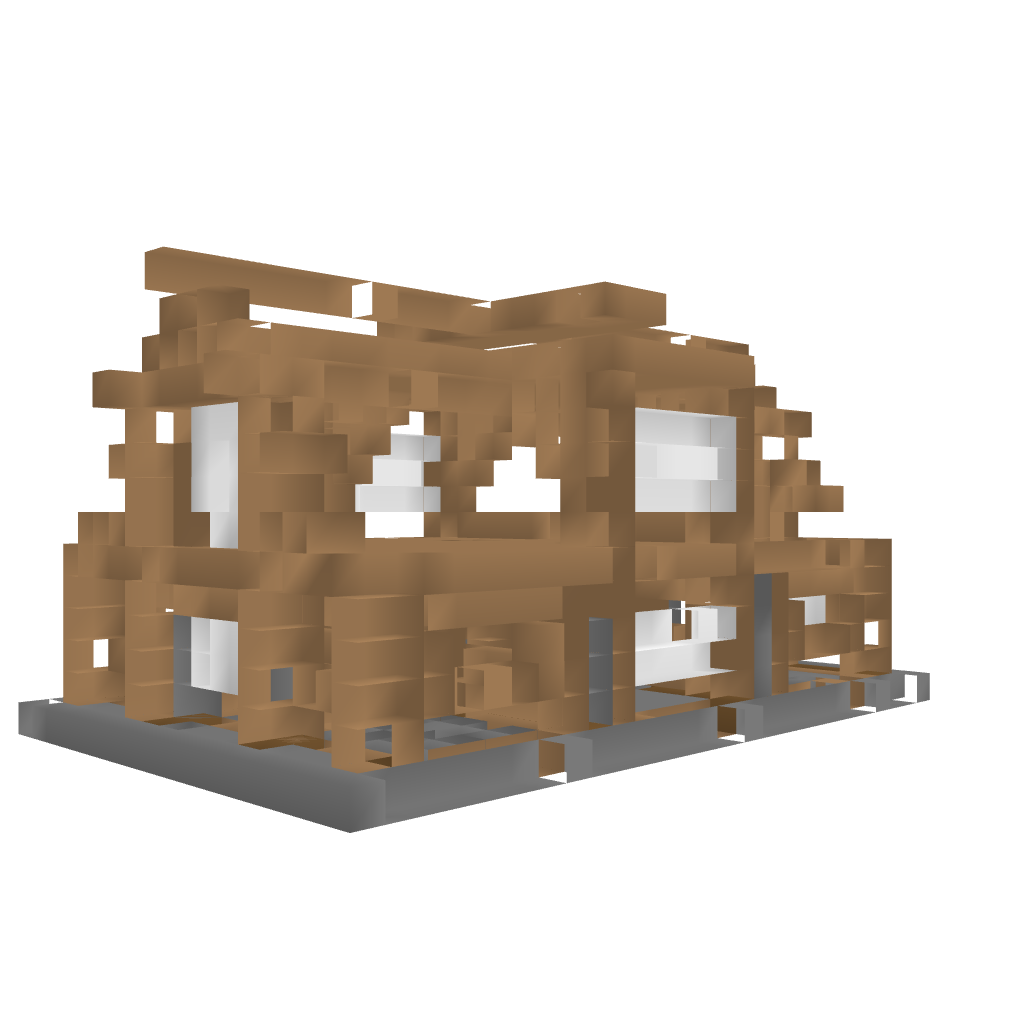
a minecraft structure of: Rustic Barn good quality